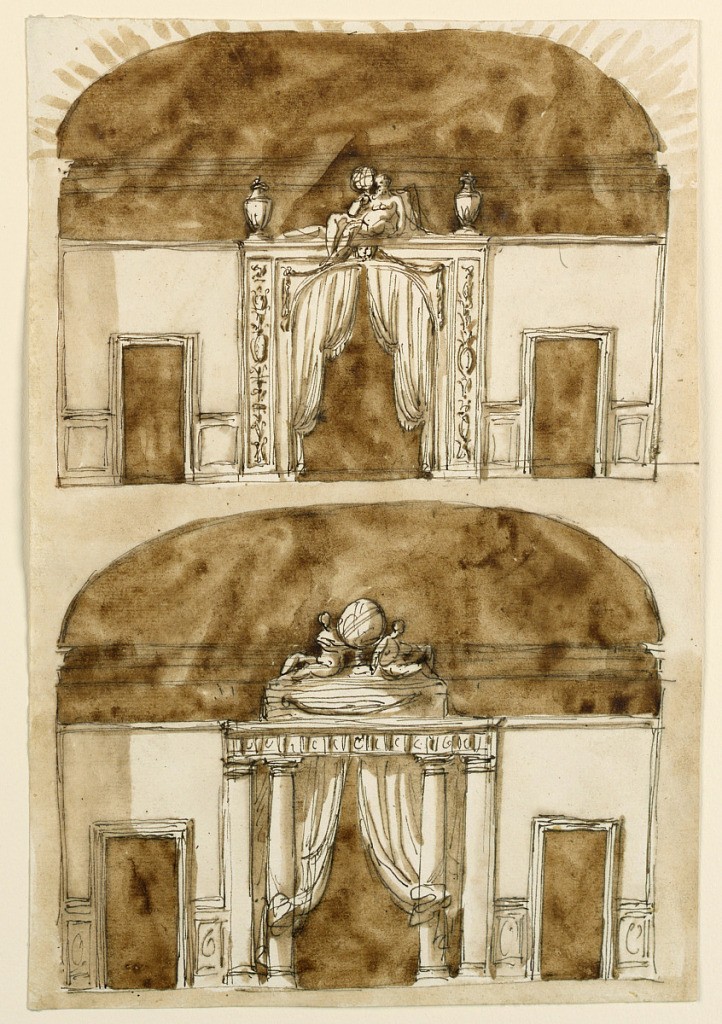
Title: Designs for Bedroom Alcove Walls
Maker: Giuseppe Barberi, Italian, 1746–1809
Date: ca. 1790
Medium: Pen and brown ink, brush and brown wash on off-white laid paper, lined
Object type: Drawing
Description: The alcove has the shape of a broad niche with a spherical ceiling above the entablature. A main entrance and two lateral secondary ones are suggested. The lateral walls have the same height as the entablature above the central entrance. Above: in the center is a panel with an arch and a curtain framed laterally by piers decorated with candelabra. Above the entablature, laterally, are vases, in the center SATURNUS, sitting, and holding a sphere in his right hand. The lateral doors are framed by panels of a dado and an undecorated panel. Below the central part is a variation of -1606 below. The entablature has a frieze with triglyphs. On top is a pedestal with a sphere between two sitting figures. The sides are a variation of above. Usual background.